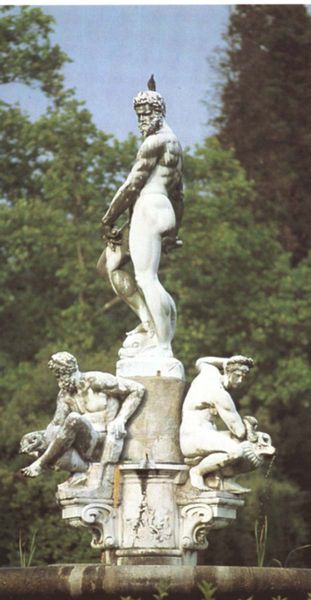
Titel: Okeanosbrunnen
Künstler: Giovanni da Bologna
Standort: Florenz, Boboli-Garten (EU - I - Toskana)
Schlagwörter: baum, gott, himmel, kopf, körper, mann, nackt, wasser, weiß, bäume, grün, sitzen, stadt, frau, haar, marmor, männer, säule, blick, gras, hund, tier, tiere, bart, arm, arme, barock, sockel, stein, taube, vollbart, hände, gräser, schilf, figur, pose, locken, renaissance, brunnen, krug, skulptur, springbrunnen, statue, beine, bein, haltung, figuren, detail, verzierung, nackte, plastik, nachdenklich, baumkronen, unscharf, foto, fotografie, muskulös, münchen, denkmal, hocken, becken, fisch, skulpturen, plastiken, statuen, muskel, laubbäume, griechenland, gottheit, brustkorb, figura serpentinata, lockenkopf, brunnenrand, brunne, wasserr, italienisch, skluptur, gisch, spring, po, brünnen, springbrünnen, sprnwasser, sprinwasser, springbrüne, schilf+